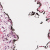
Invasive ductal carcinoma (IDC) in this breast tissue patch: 0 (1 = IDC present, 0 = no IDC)